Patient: sex F, age 59
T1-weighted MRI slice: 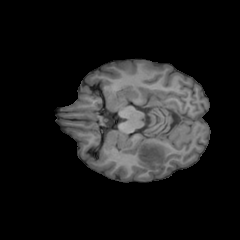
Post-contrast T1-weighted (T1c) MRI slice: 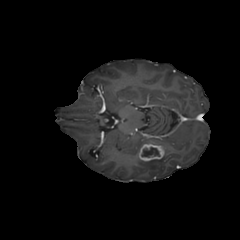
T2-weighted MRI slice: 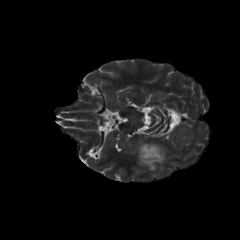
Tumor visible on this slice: yes
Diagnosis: Glioblastoma, IDH-wildtype
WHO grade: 4